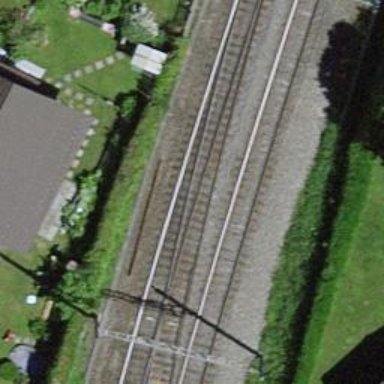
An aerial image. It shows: Railway with electrified contact lines.